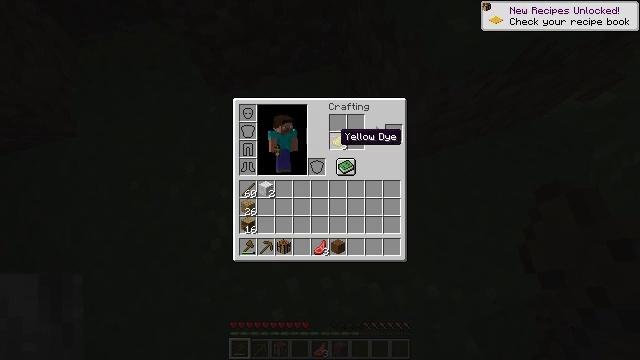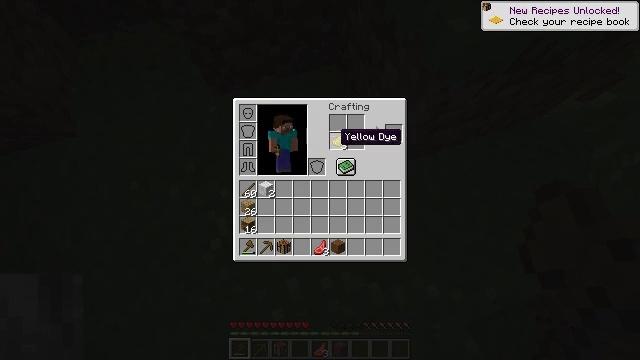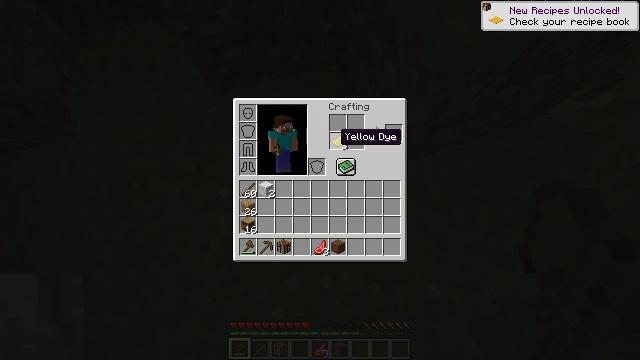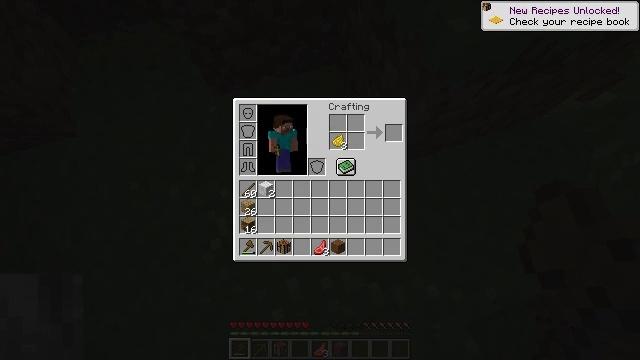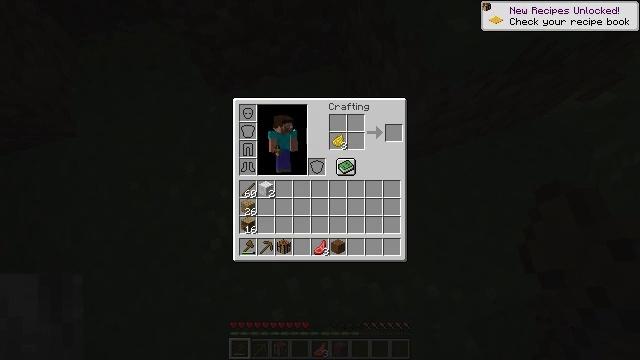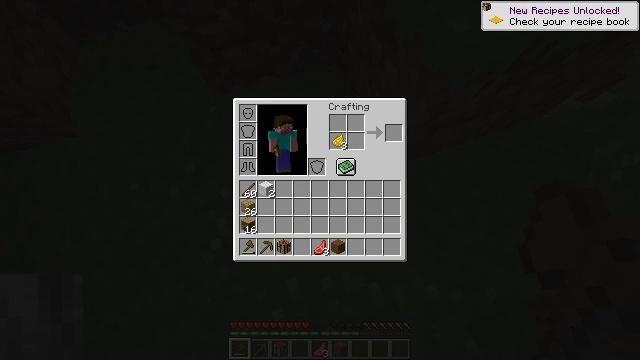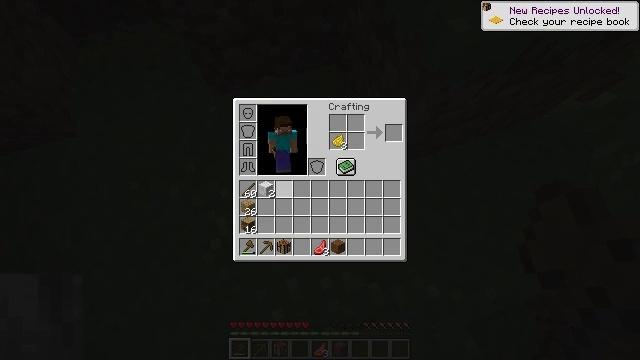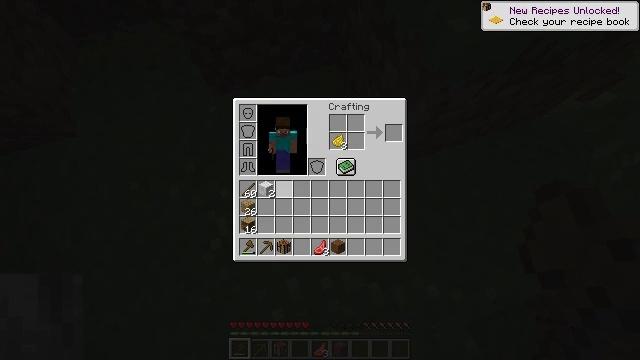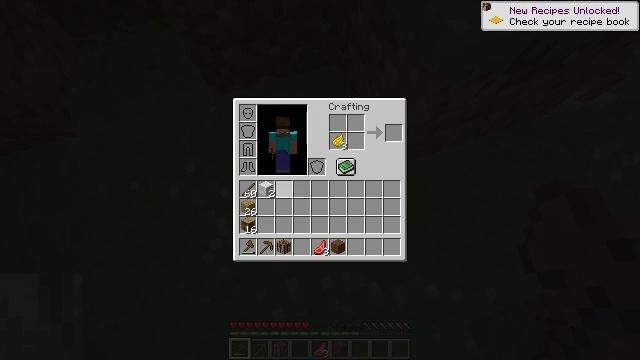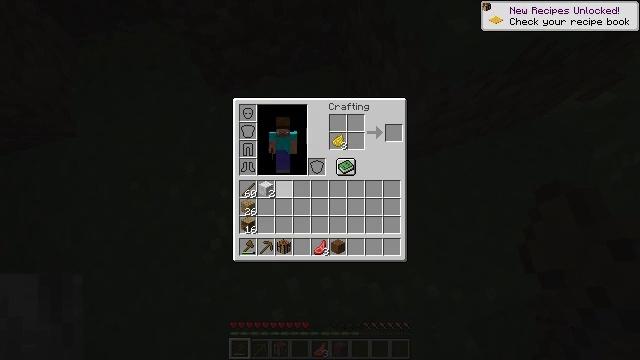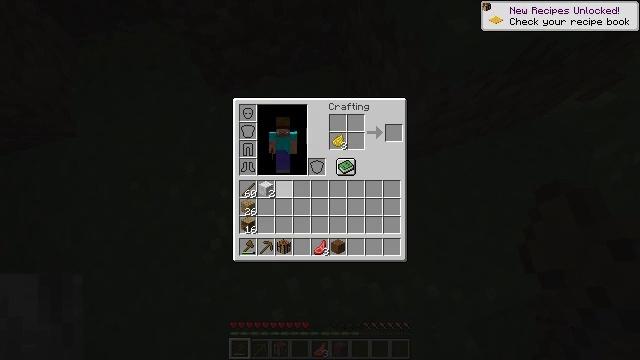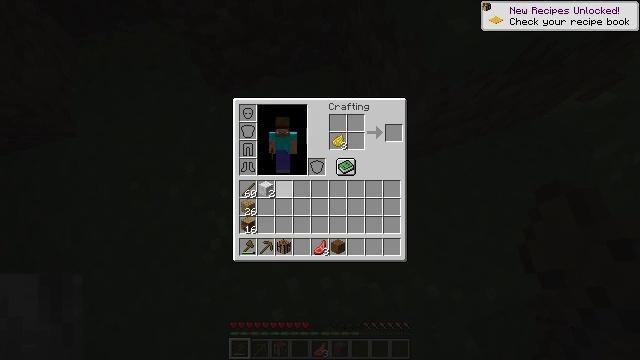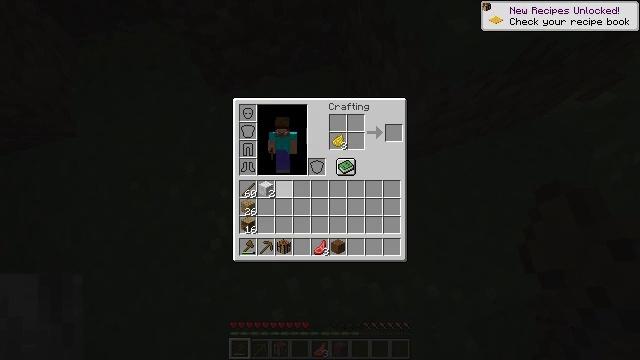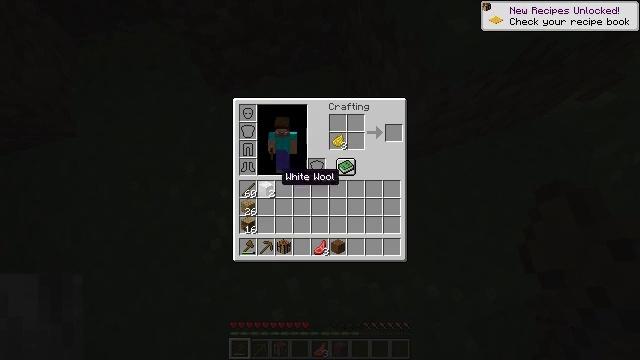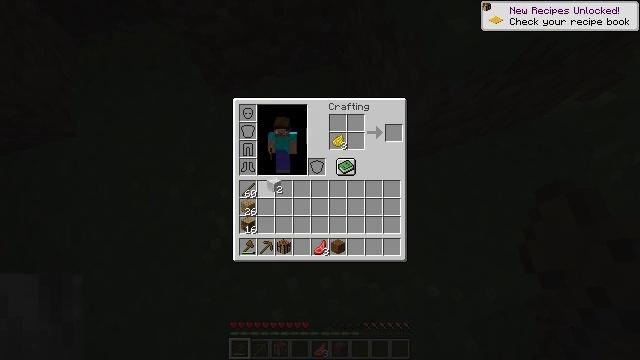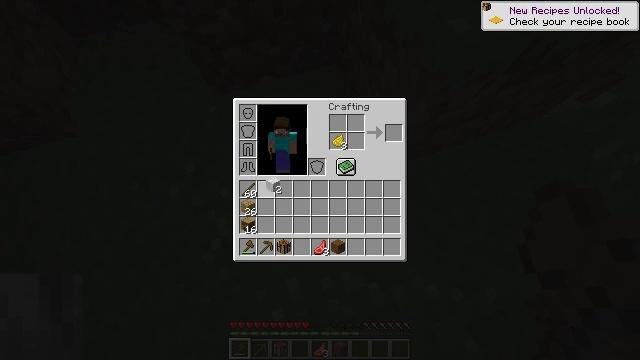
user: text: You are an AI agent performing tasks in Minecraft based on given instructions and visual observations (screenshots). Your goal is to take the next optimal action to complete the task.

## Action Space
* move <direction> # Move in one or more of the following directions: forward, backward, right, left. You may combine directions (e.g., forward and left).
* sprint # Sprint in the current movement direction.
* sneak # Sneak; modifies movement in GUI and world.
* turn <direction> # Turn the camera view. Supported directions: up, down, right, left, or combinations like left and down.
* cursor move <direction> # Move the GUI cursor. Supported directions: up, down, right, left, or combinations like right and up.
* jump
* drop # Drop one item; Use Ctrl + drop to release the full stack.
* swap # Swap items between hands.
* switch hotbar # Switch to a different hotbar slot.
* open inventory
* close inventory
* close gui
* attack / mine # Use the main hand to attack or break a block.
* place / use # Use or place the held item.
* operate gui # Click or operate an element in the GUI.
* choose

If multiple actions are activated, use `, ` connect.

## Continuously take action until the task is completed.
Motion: motion action
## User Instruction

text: Make yellow wool by combining yellow dye with white wool.
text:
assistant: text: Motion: no_op
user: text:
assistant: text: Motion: no_op
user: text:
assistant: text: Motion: no_op
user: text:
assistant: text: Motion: no_op
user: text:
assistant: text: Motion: cursor move left and down
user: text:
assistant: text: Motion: cursor move left and down
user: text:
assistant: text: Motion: no_op
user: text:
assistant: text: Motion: no_op
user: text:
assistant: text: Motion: no_op
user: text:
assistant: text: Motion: no_op
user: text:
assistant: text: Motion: no_op
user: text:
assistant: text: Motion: no_op
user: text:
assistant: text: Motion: no_op
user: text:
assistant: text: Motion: operate gui
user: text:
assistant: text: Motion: operate gui
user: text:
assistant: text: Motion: operate gui
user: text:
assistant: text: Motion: no_op
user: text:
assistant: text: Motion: cursor move right and up
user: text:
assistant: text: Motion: cursor move right and up
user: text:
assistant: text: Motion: no_op
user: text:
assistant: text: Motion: no_op
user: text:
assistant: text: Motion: no_op
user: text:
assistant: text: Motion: operate gui
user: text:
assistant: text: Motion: operate gui
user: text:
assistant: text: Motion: operate gui
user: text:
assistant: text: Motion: no_op
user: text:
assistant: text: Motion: no_op
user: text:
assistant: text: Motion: no_op
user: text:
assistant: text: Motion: no_op
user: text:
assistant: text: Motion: no_op